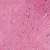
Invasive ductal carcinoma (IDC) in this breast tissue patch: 0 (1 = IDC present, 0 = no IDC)